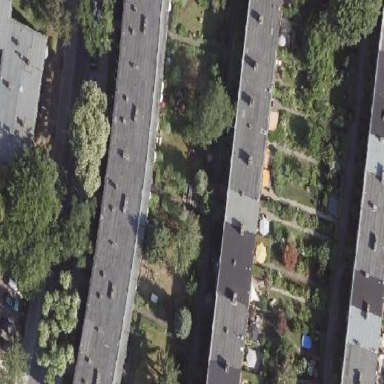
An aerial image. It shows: Residential garden.